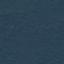
Land use / land cover class: Forest